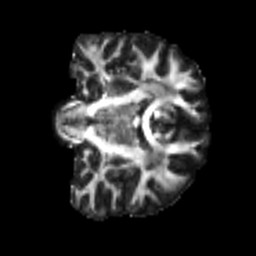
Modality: FA
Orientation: coronal
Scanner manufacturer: siemens
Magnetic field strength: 3 T
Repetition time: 4 s
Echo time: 0.0594 s